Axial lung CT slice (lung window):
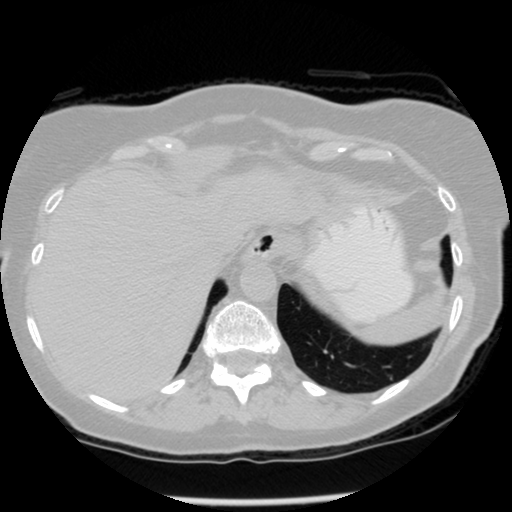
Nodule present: no